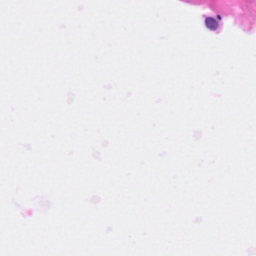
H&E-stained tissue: Breast